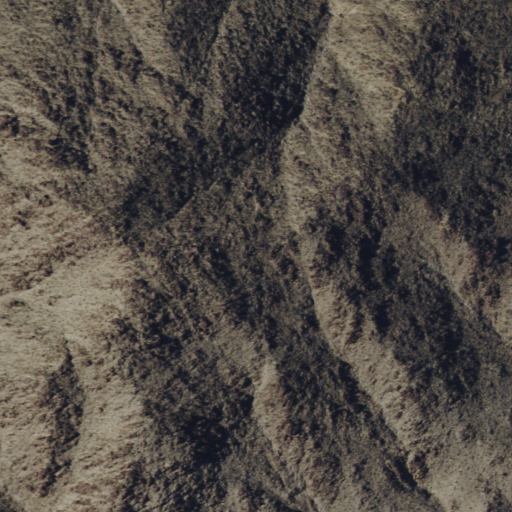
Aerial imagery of ridge(s) in Nevada named Black Ridge containing shrub and grassland